Question: I have created a document level customisation in Excel that contains a ribbon and I would like to create an application level customisation for Excel which involves a ribbon of the same name. My problem is how do I get the two ribbon to combine? Currently, they have the same custom ControlId.

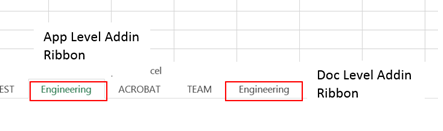
Answer: The idQ property of controls exists to enable multiple add-ins to share containers, such as custom tabs and groups.
In the following VBA example, two Excel add-ins share the same "Contoso" group on the add-ins tab; each adds one button to it. The key is specifying the same unique namespace in the tag. Then, controls can reference this namespace by using idQ.
> CustomUI for add-in 1
'''
<customUI xmlns="http://schemas.microsoft.com/office/2006/01/customui"
xmlns:x="myNameSpace" >
<ribbon>
<tabs>
<tab idMso="TabAddIns">
<group idQ="x:Contoso" label="Contoso">
<button id="C1" label="Contoso Button 1" size="large"
imageMso="FileSave" onAction="c_action1" />
</group>
</tab>
</tabs>
</ribbon>
</customUI>
'''
> CustomUI for add-in 2
'''
<customUI xmlns="http://schemas.microsoft.com/office/2006/01/customui"
xmlns:x="myNameSpace" >
<ribbon>
<tabs>
<tab idMso="TabAddIns">
<group idQ="x:Contoso" label="Contoso">
<button id="C2" label="Contoso Button 2" size="large"
imageMso="FileSave" onAction="c_action2" />
</group>
</tab>
</tabs>
</ribbon>
</customUI>
'''
If you use a COM add-in to customize the Fluent UI, the namespace name must be the ProgID of the COM add-in, but the behavior is otherwise the same. When you use a shared add-in, the ProgID is AddInName.Connect. When you use Microsoft Visual Studio 2005 Tools for the 2007 Microsoft Office System (Visual Studio 2005 Tools for Office Second Edition) to create the add-in, the ProgID is the name of the add-in.
You can read more about the Fluent UI (aka Ribbon UI) in the following series of articles in MSDN:
1. Customizing the 2007 Office Fluent Ribbon for Developers (Part 1 of 3)
2. Customizing the 2007 Office Fluent Ribbon for Developers (Part 2 of 3)
3. Customizing the 2007 Office Fluent Ribbon for Developers (Part 3 of 3)